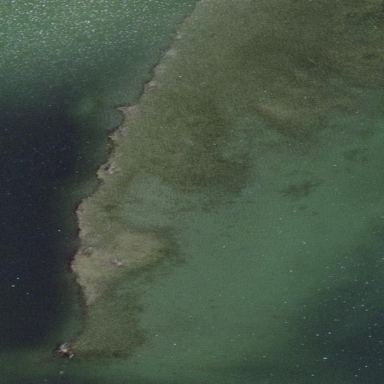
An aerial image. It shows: Islet.